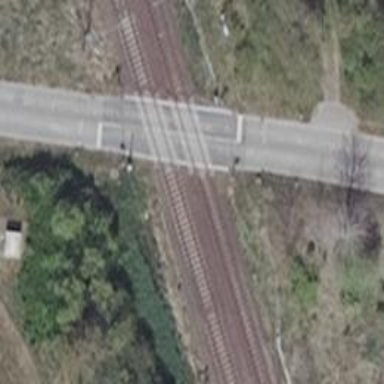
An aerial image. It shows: Railway level crossing.